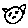
Label: cat